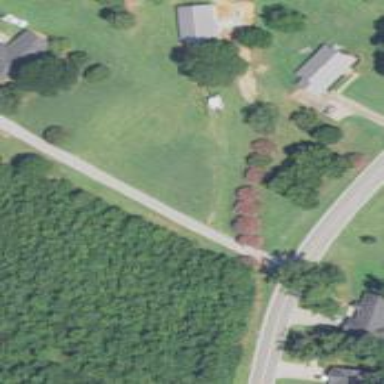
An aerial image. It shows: Driveway leading to service road.